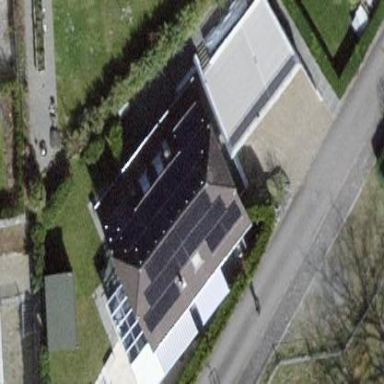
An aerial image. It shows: Solar photovoltaic panel generator.